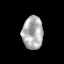
Tissue: prostate
Cell type: Endothelial cells
Senescence score: 0.3412
Nuclear area (px): 666
Mean DAPI intensity: 175.677